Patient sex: M
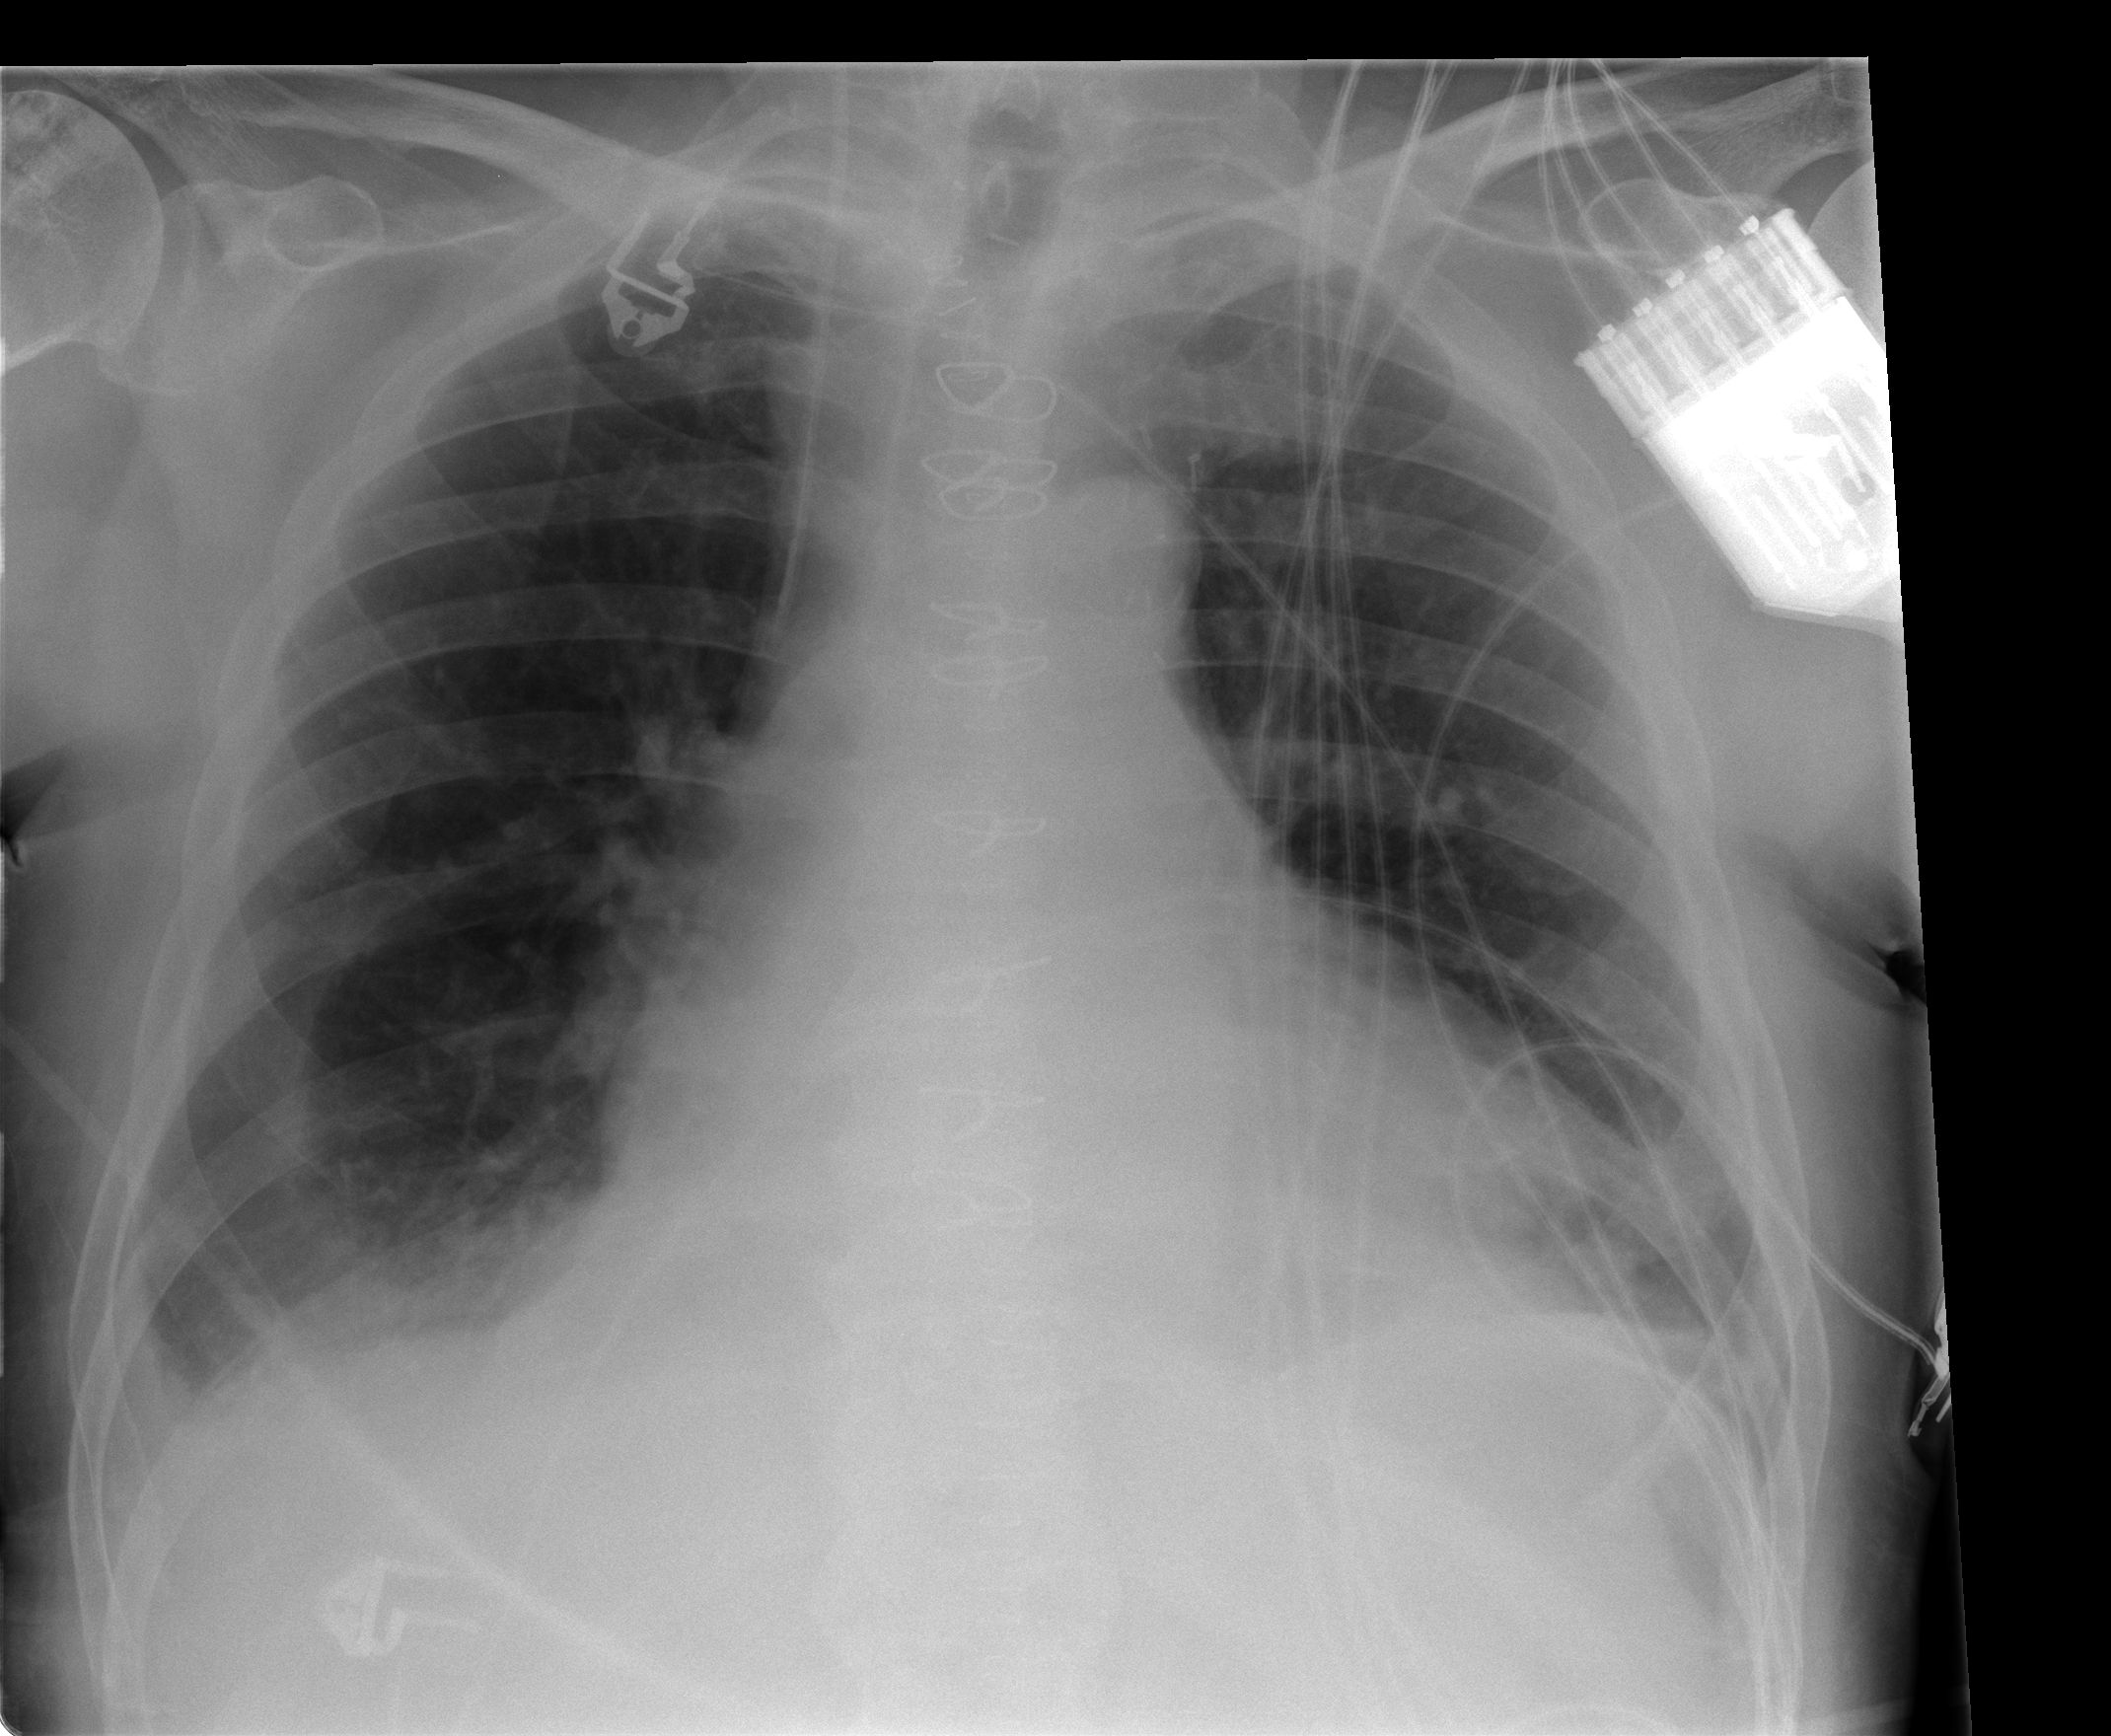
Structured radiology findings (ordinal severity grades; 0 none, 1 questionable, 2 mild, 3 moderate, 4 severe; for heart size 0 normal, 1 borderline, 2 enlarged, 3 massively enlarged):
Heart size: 0
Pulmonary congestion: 0
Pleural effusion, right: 1
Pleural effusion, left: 1
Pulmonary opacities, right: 0
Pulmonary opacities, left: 0
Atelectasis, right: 1
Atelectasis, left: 1